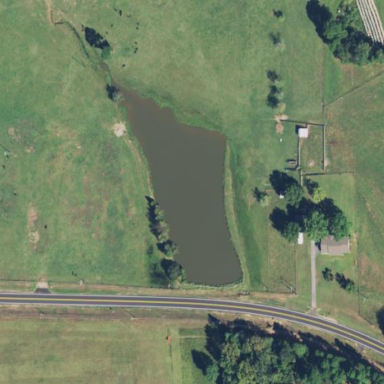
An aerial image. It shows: Serene pond surrounded by nature.